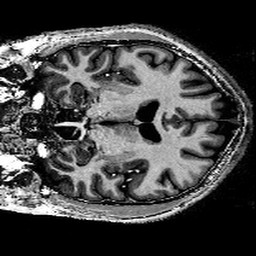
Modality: T1w
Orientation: coronal
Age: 30
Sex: male
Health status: healthy
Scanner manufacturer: siemens
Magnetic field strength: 9.4 T
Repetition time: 6 s
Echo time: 0.003 s